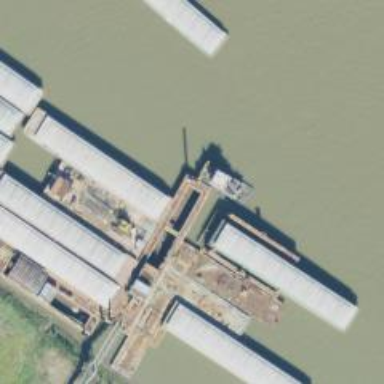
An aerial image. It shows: Man-made pier.